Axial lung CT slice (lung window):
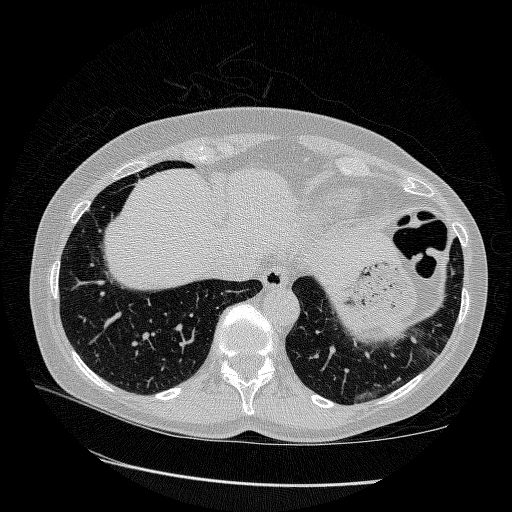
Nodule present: no